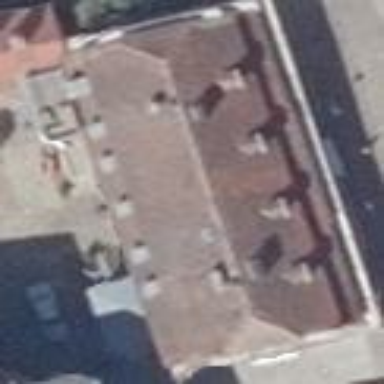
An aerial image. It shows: Historic residential building with red mansard roof made of roof tiles.